Question: I try to create not full screen Activity with transparency around it and use this layout XML:
'''
<?xml version="1.0" encoding="utf-8"?>
<merge xmlns:android="http://schemas.android.com/apk/res/android"
android:layout_height="fill_parent"
android:layout_width="fill_parent"
android:id="@+id/containerPageContainer">
<FrameLayout
android:id="@+id/informationContainer"
android:layout_width="wrap_content"
android:layout_height="wrap_content"
android:layout_gravity="center" >
<LinearLayout
android:id="@+id/myContainer"
android:layout_width="fill_parent"
android:layout_height="fill_parent"
android:layout_gravity="center_horizontal"
android:background="@drawable/rounder_corners"
android:orientation="vertical"
android:padding="10dp" >
</LinearLayout>
</FrameLayout>
</merge>
'''
And for rounded corners:
'''
<?xml version="1.0" encoding="utf-8"?>
<shape xmlns:android="http://schemas.android.com/apk/res/android"
android:shape="rectangle" android:padding="10dp">
<solid android:color="#FFFFFFFF" />
<corners android:radius="10dp" />
</shape>
'''
But have received this result with defects on corners, bottom and top sides:

Help me to fix it please.
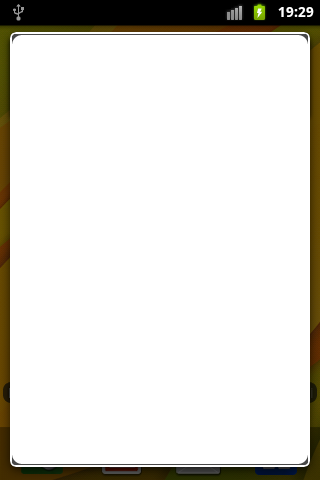
Answer: I have found solution:
1) Create theme XML in 'res/values/':
'''
<?xml version="1.0" encoding="utf-8"?>
<resources xmlns:android="http://schemas.android.com/apk/res/android">
<style name="Theme.Transparent" parent="android:Theme">
<item name="android:windowIsTranslucent">true</item>
<item name="android:windowBackground">@android:color/transparent</item>
<item name="android:windowContentOverlay">@null</item>
<item name="android:windowNoTitle">true</item>
<item name="android:windowIsFloating">true</item>
<item name="android:backgroundDimEnabled">false</item>
</style>
</resources>
'''
2) Rounded corners style 'drawable/rounded_corners.xml':
'''
<?xml version="1.0" encoding="utf-8"?>
<shape xmlns:android="http://schemas.android.com/apk/res/android"
android:shape="rectangle" android:padding="10dp">
<solid android:color="#FFFFFFFF" />
<corners android:radius="10dp" />
</shape>
'''
3) Activity XML:
'''
<?xml version="1.0" encoding="utf-8"?>
<RelativeLayout xmlns:android="http://schemas.android.com/apk/res/android"
xmlns:tools="http://schemas.android.com/tools"
android:layout_width="fill_parent"
android:layout_height="fill_parent">
<RelativeLayout
xmlns:android="http://schemas.android.com/apk/res/android"
android:id="@+id/qrCodeContainer"
android:layout_width="fill_parent"
android:layout_height="fill_parent"
android:layout_gravity="center_horizontal"
android:background="@drawable/rounder_corners"
android:orientation="vertical"
android:padding="15dp"
android:layout_margin="6dp" >
</RelativeLayout>
</RelativeLayout>
'''
4) Describe 'Activity' in project manifest XML:
'''
<activity
android:name=".view.ViewCodeActivity"
android:label="@string/app_name"
android:theme="@style/Theme.Transparent">
</activity>
'''